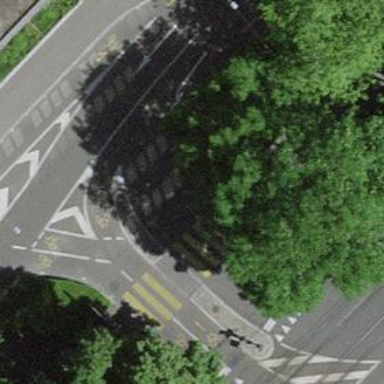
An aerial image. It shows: Uncontrolled zebra crossing.